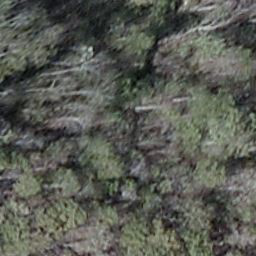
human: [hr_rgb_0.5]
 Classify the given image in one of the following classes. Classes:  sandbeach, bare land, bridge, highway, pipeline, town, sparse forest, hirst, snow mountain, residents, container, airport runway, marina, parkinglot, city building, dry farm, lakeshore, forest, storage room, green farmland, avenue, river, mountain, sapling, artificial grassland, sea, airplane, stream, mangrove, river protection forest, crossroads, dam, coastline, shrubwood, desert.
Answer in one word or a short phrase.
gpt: shrubwood